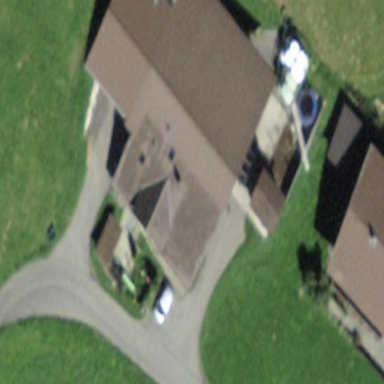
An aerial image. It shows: Farm building.